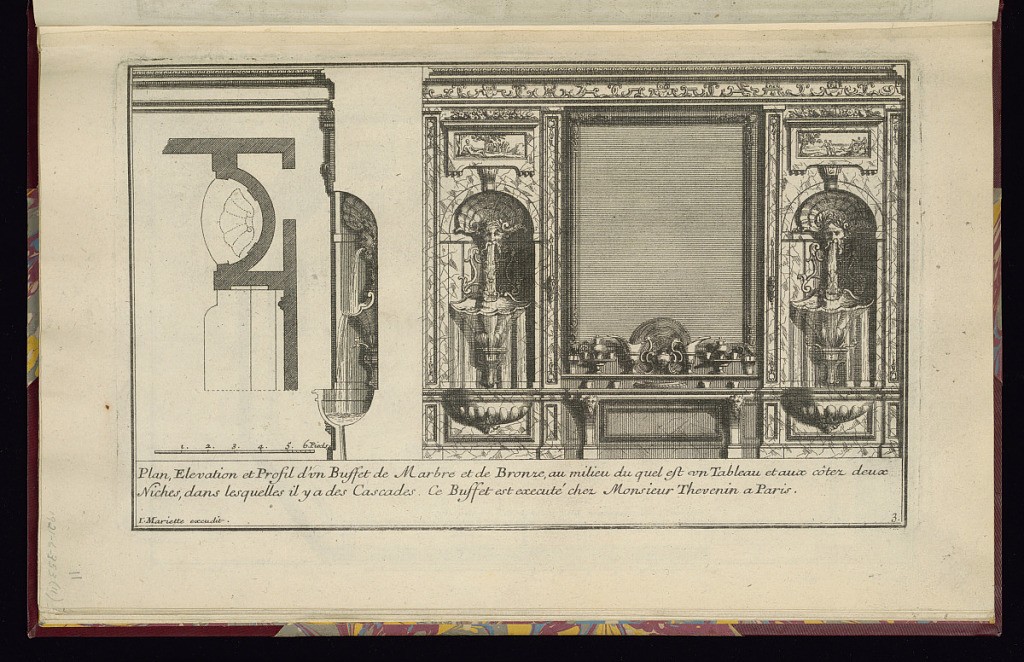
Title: Design for a Buffet
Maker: Pierre Cottart, French, ca. 1630 – 1701
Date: ca.1680–1710
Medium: Etching and engraving on laid paper
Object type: Print
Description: A plan, elevation, and section design for a buffet in the Parisian residence of Mr. Thevenin. To the right is an elevation, view of a wall with a buffet in the center. The buffet consists of tiered shelves over a console table and displays ewers, vases, cups, and a large plate. On the wall there is a large, molded frame for a painting or mirror. The walls on either side of the buffet are marble with wall fountains set into arched niches, made up of shell ornament with water pouring out of mask's mouths into shell-shaped basins below. The fountains and the cornice frieze feature rococo motifs, c-scrolls, s-scrolls, birds, and acanthus leaves. Above each fountain are rectangular plaques depicting vignettes of figures in landscapes, topped with flowers and fruit. To the left, a sectional view of a fountain with water cascading over the first shell-basin and into the circular basin below. And a plan view of the fountain and half of the buffet, with a scale below. The plate is titled, numbered, and signed.